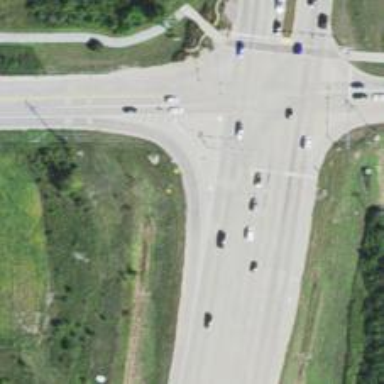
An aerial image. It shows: Trunk link highway.